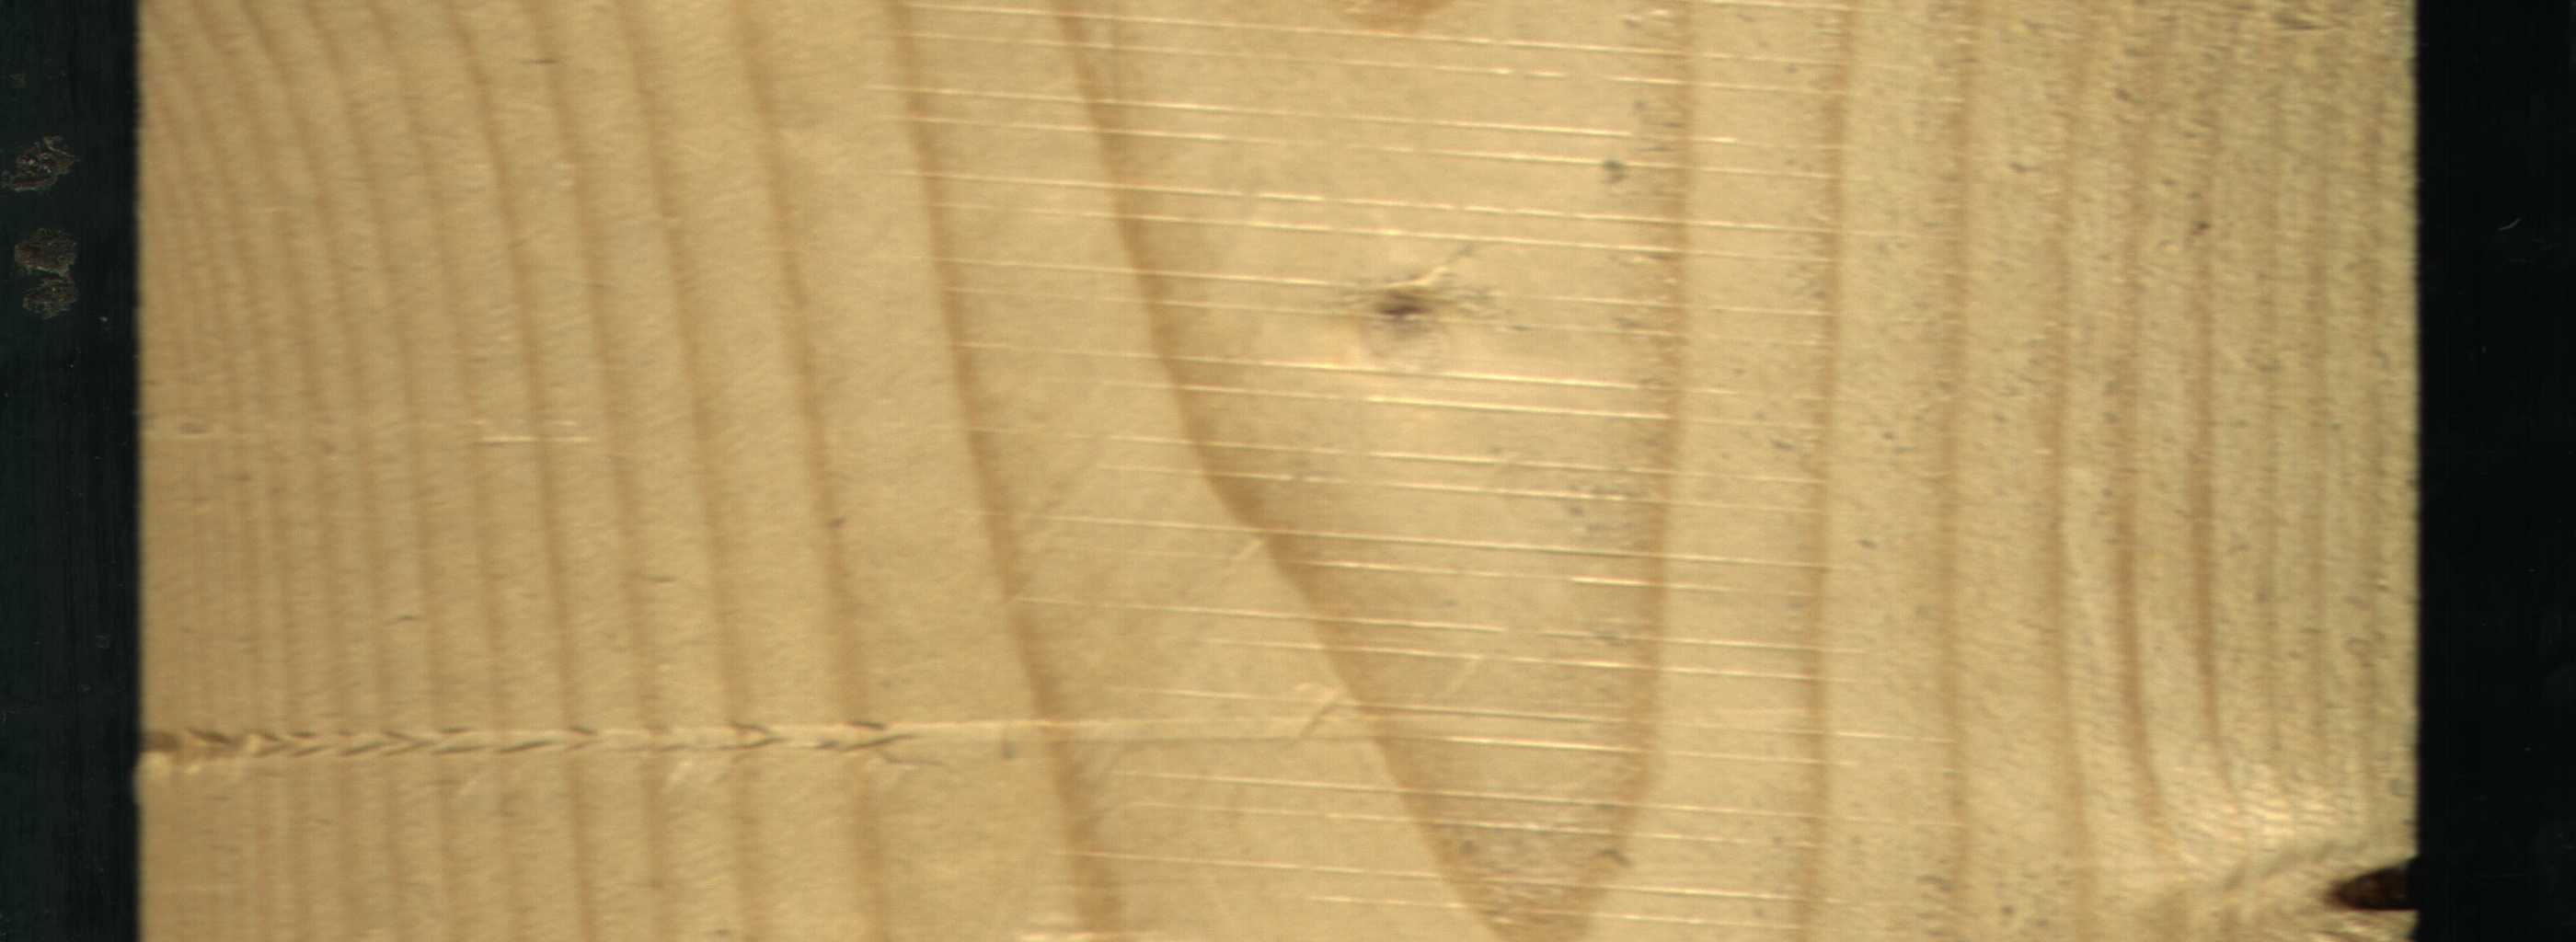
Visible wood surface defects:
Knot_missing
Live_Knot